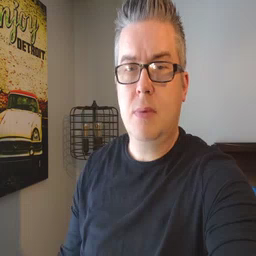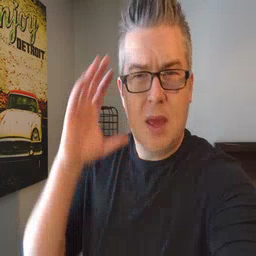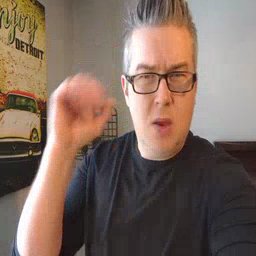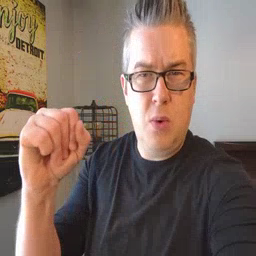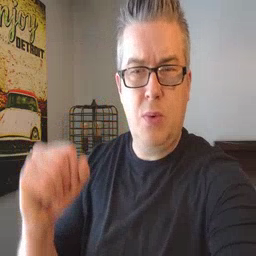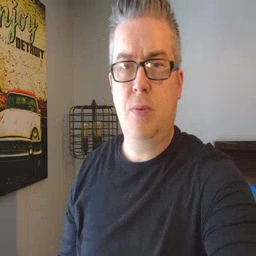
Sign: loud